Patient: sex M, age 64
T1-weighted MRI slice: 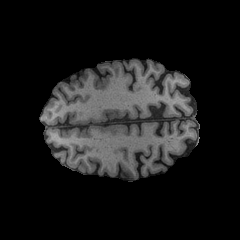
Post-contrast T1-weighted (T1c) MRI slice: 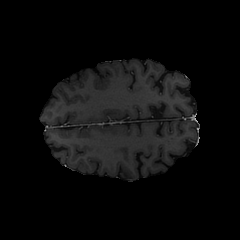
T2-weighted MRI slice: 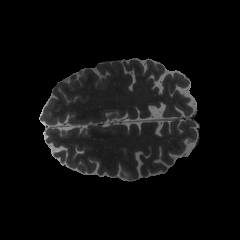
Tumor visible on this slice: no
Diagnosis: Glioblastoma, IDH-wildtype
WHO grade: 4